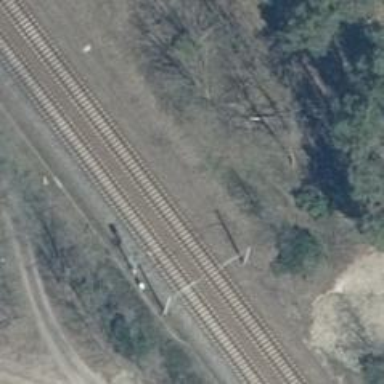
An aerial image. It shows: Railway signal.